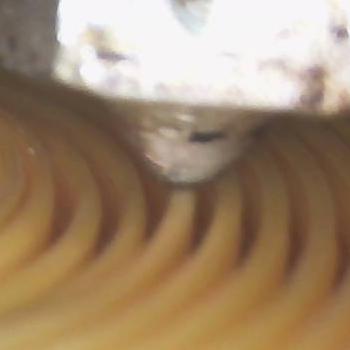
Flow rate: 100%